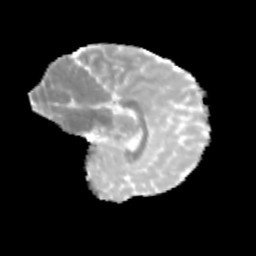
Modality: MD
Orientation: sagittal
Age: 13
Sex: male
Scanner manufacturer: siemens
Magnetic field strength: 3 T
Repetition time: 3.8 s
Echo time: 0.07 s